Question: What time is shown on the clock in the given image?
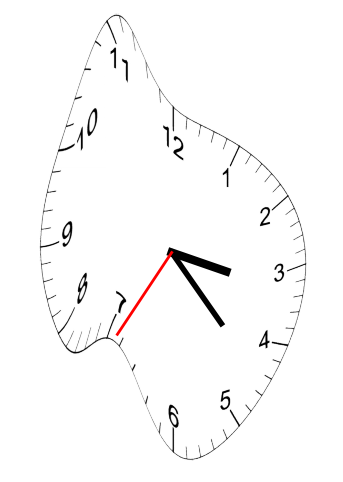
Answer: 03:22:35